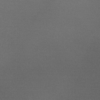
Label: dusty